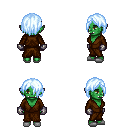
a pixel art fantasy rpg character, female body template, orc, green skin, brown robe, gold greaves, white cyan bangs hairstyle, metal gloves, white slippers, four views (front, back, left, right), 2x2 character sprite sheet, small pixel art, hard edges, no anti-aliasing